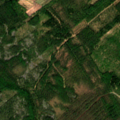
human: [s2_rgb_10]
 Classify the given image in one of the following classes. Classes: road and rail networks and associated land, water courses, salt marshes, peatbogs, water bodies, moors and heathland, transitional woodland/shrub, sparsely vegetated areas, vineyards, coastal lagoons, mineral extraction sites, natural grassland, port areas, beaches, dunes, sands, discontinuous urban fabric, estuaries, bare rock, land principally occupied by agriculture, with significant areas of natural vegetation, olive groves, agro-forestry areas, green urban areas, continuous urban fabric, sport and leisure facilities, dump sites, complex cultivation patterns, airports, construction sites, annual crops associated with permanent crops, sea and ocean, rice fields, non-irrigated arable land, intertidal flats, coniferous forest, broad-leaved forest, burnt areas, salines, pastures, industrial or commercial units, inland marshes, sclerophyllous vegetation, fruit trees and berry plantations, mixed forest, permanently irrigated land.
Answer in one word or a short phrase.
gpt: land principally occupied by agriculture, with significant areas of natural vegetation, coniferous forest, mixed forest, transitional woodland/shrub